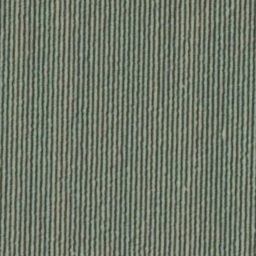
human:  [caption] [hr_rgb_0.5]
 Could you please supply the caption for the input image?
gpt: It is a piece of cropland .

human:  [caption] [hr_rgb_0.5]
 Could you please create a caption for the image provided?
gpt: There is a piece of farmland .

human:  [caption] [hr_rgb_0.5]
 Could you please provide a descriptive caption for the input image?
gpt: There is a piece of cropland .

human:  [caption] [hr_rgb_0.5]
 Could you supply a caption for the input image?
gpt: It is a piece of farmland .

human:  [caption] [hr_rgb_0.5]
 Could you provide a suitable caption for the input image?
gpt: Here is a piece of farmland .